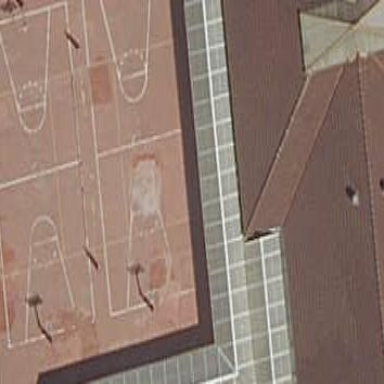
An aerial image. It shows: Basketball court on leisure land pitch.